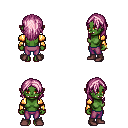
a pixel art fantasy rpg character, female body template, orc, green skin, gold arm armor, magenta pants, pink long hairstyle, bracelets, maroon shoes, four views (front, back, left, right), 2x2 character sprite sheet, small pixel art, hard edges, no anti-aliasing